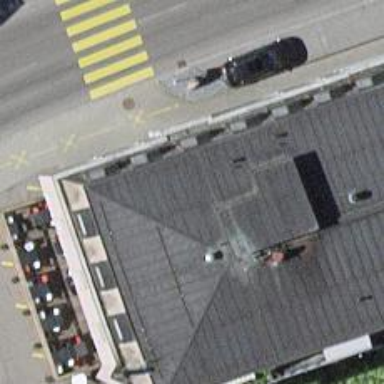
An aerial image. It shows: Restaurant.